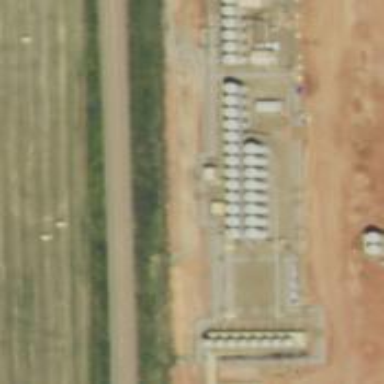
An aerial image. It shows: Storage tank that is man-made.